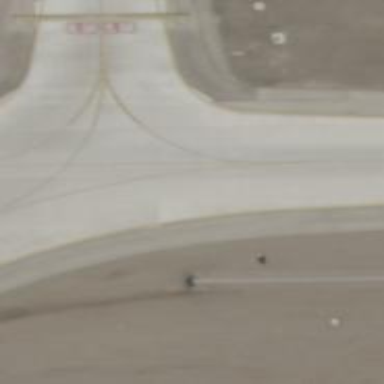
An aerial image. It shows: Image of taxiway at airport.